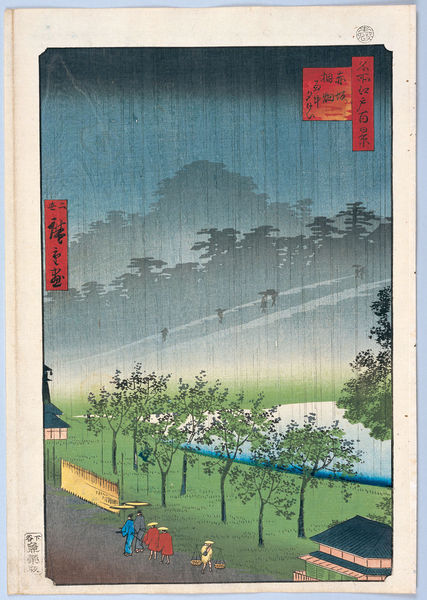
Titel: 100 berühmte Ansichten von Edo
Künstler: Utagawa Hiroshige
Schlagwörter: baum, berg, mann, bäume, menschen, see, bunt, hell, hüte, männer, gras, haus, rasen, holzschnitt, japan, nebel, japanisch, schriftzeichen, regen, asien, china, pavillon, träger